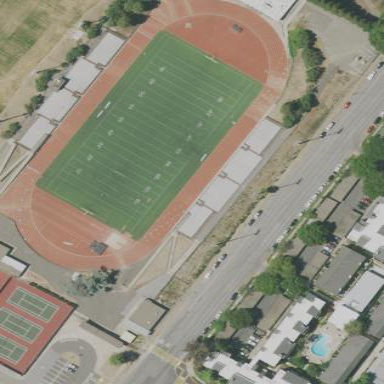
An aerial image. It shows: American football pitch for leisure and sport activities.